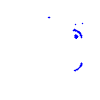
Particle: proton